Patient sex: F
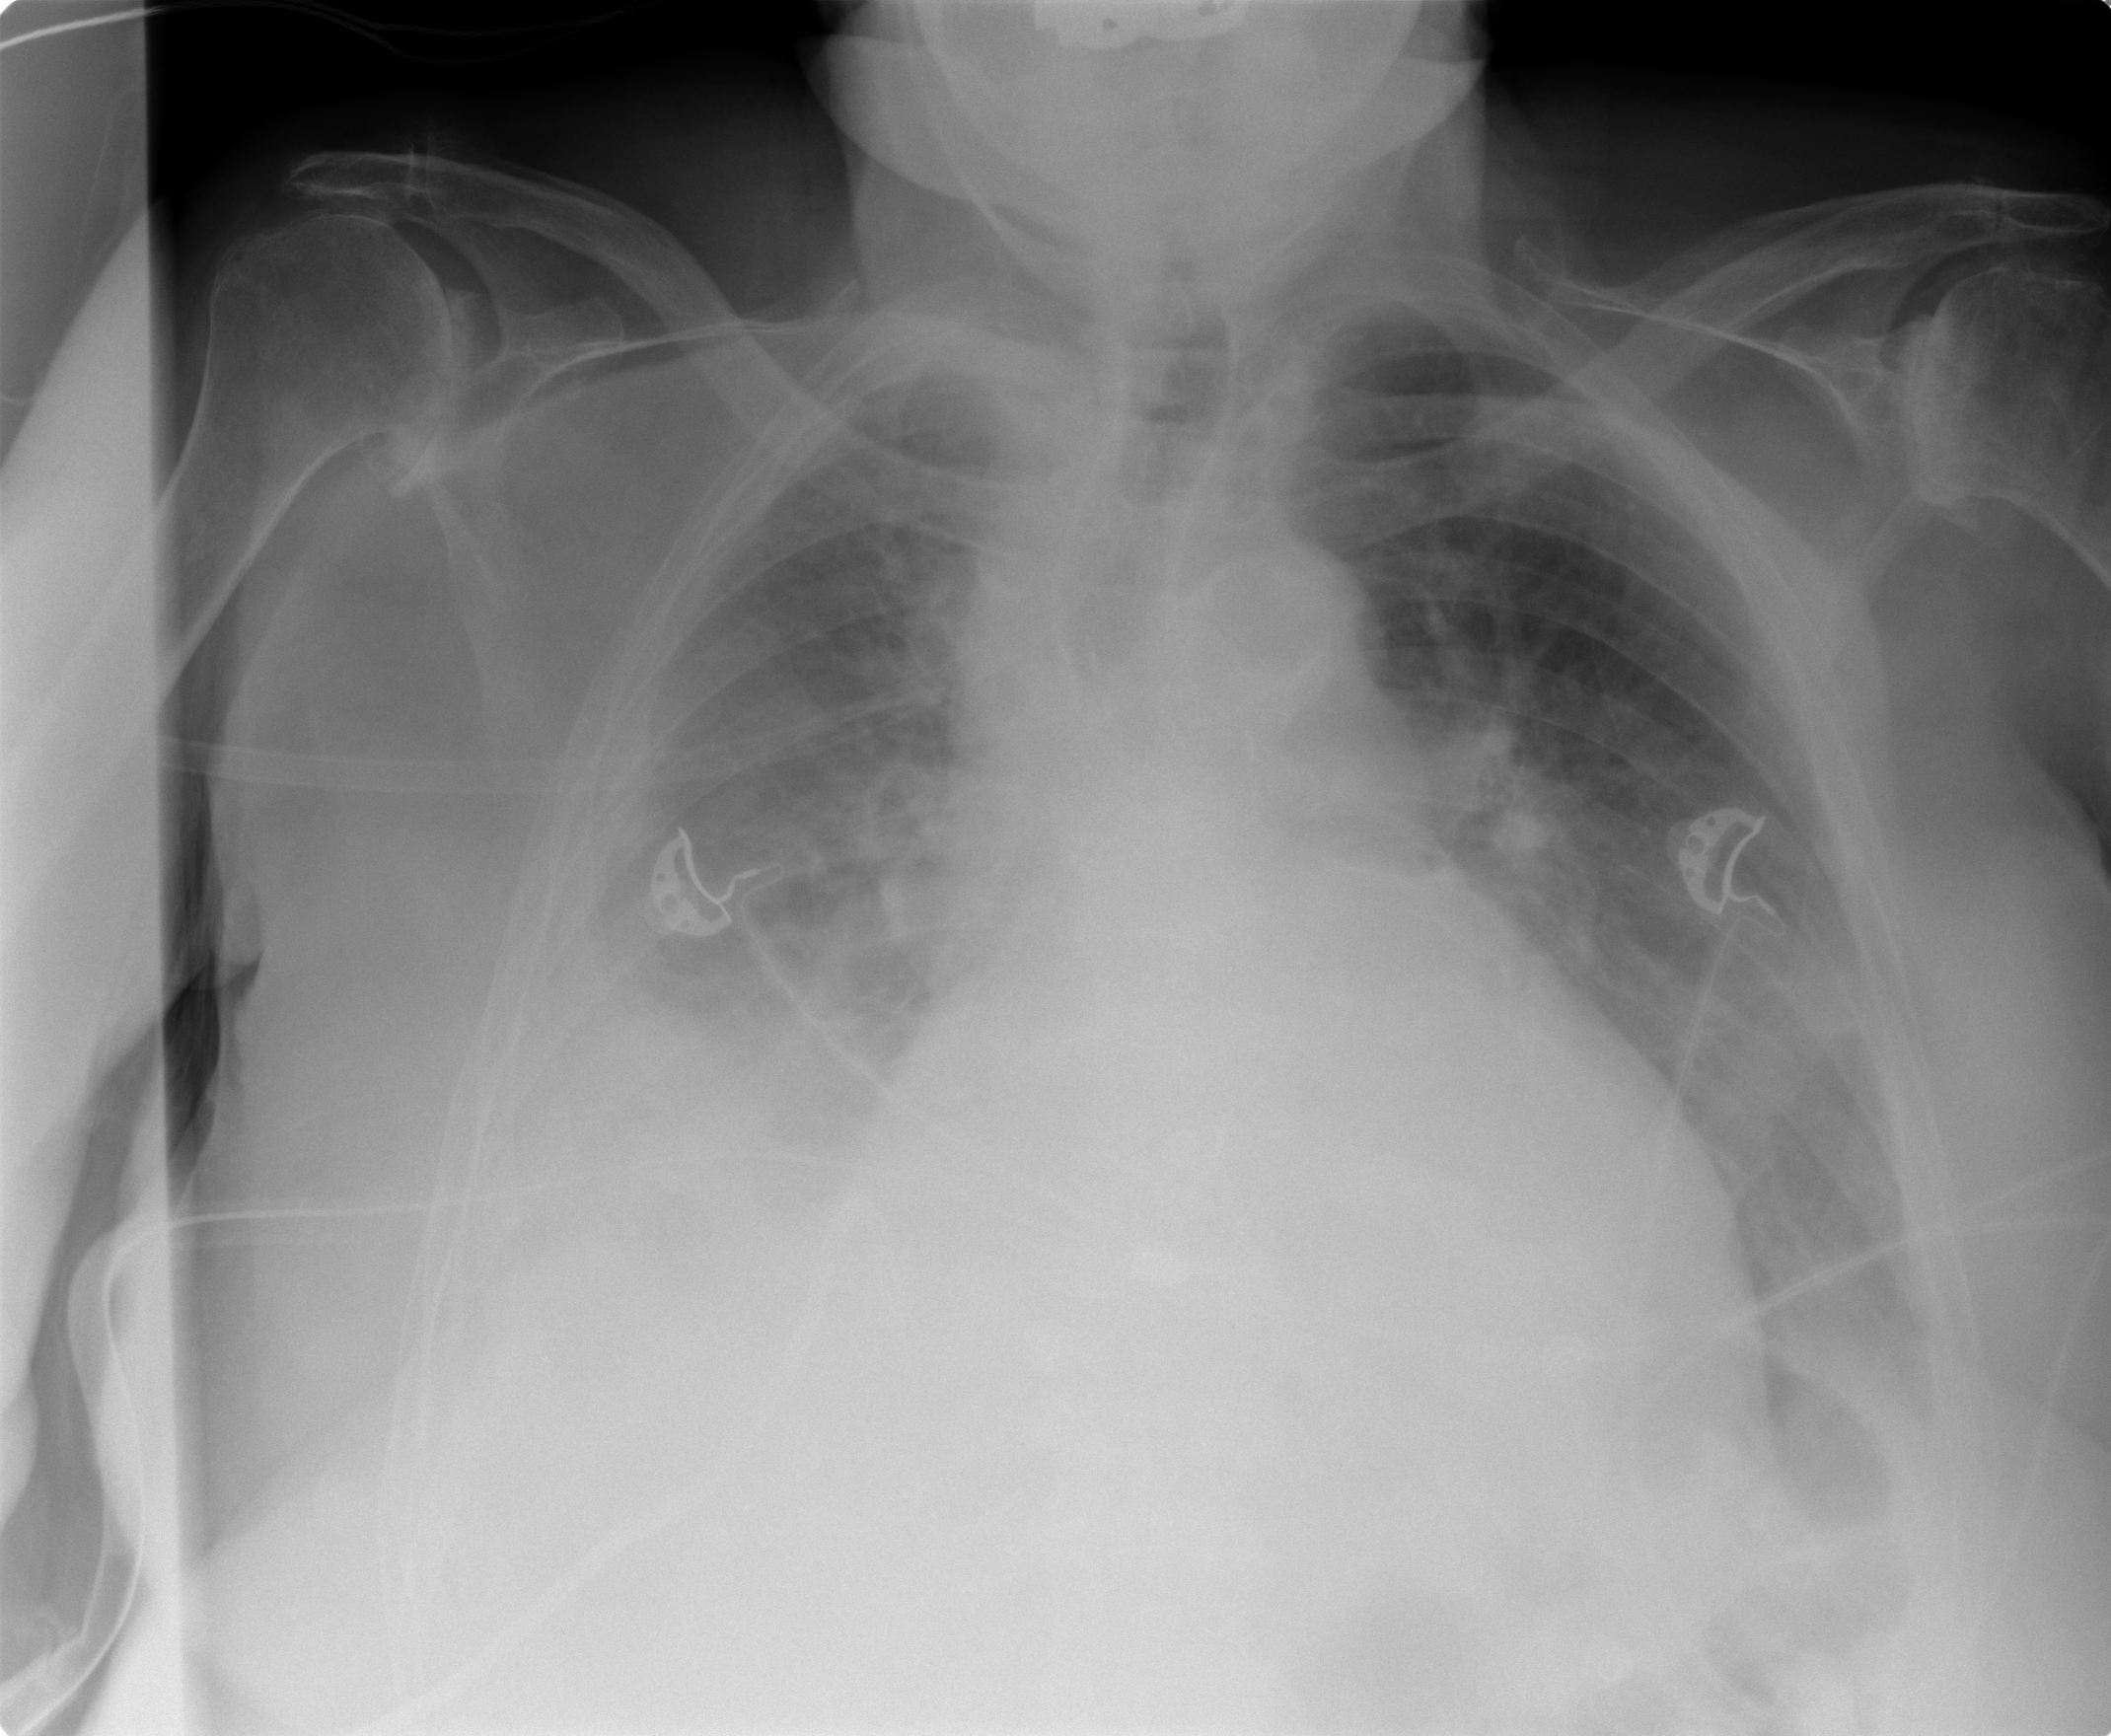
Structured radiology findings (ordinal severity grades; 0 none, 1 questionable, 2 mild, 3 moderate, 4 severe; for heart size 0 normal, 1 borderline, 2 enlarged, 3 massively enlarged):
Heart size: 2
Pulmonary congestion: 2
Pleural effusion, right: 3
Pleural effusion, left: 2
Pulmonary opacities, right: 0
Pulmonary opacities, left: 0
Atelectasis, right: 3
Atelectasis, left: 2